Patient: sex M, age 47
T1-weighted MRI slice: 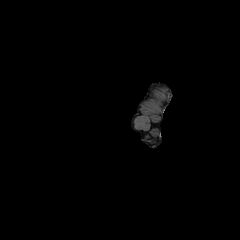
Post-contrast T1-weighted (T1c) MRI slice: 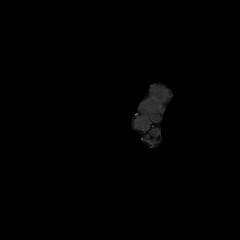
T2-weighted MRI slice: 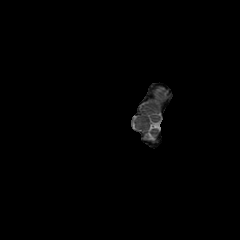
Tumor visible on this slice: no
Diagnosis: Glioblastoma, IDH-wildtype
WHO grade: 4